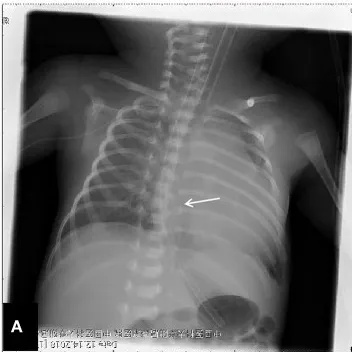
Chest X-ray presentation. Chest X-ray performed at the 8th day after birth, which showed the distorted catheter as well as enlarged heart shadow.
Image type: radiology (x_ray)